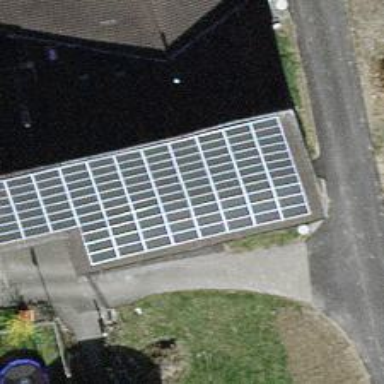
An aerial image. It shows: Solar power generator.